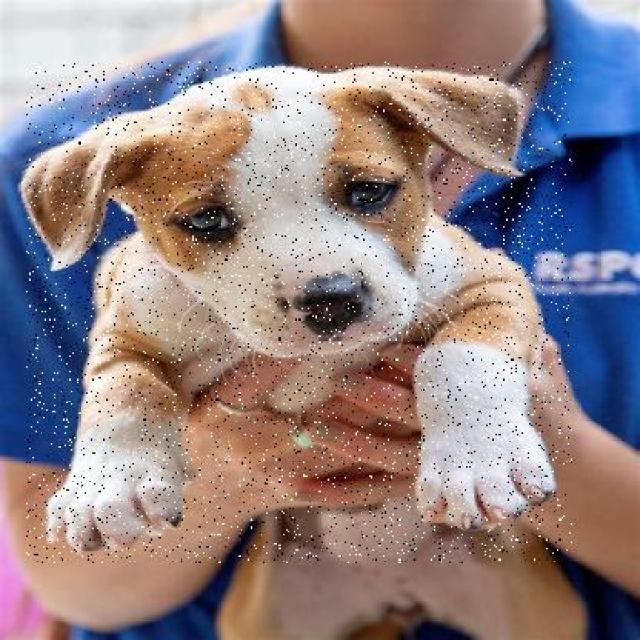
Healthy canine skin — no visible lesions, inflammation, or abnormalities. The skin and coat appear normal.